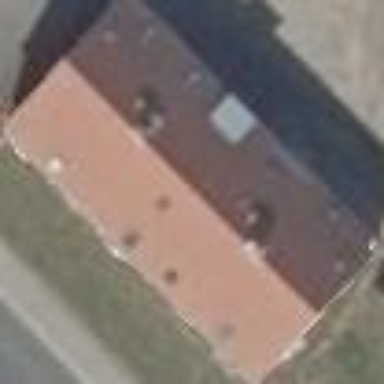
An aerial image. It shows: Detached building with gabled roof.